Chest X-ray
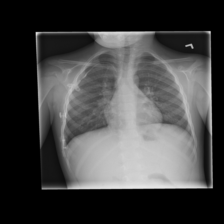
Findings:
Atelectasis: negative
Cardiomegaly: negative
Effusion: negative
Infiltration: negative
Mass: negative
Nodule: negative
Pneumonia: negative
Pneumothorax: negative
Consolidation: negative
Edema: negative
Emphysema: negative
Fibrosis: negative
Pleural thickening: negative
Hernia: negative